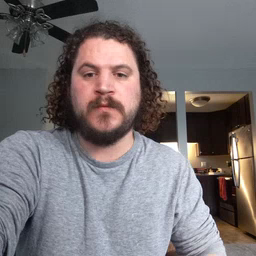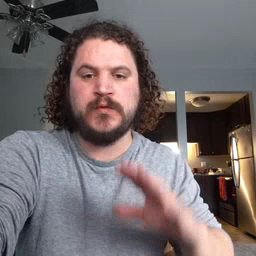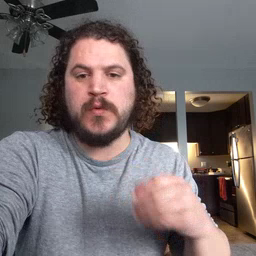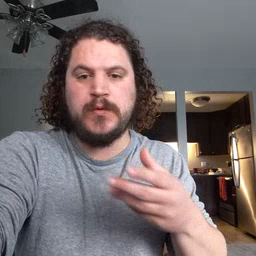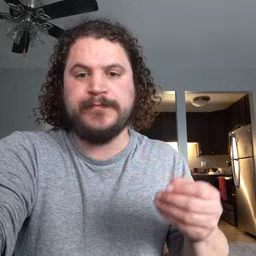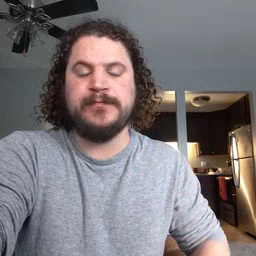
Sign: story